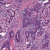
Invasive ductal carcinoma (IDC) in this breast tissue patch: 1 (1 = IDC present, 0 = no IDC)